Question: Please bear with me as I continue to struggle with WPF. I have this window which illustrates what I am trying to achieve. I have some data (Name, Value 1, Value 2) that I wish display.

'''
<Window x:Class="WpfApplication2.MainWindow"
xmlns="http://schemas.microsoft.com/winfx/2006/xaml/presentation"
xmlns:x="http://schemas.microsoft.com/winfx/2006/xaml"
Title="MainWindow" Height="350" Width="525">
<Grid>
<ItemsControl>
<Grid Height="25">
<Grid.ColumnDefinitions>
<ColumnDefinition Width="128"/>
<ColumnDefinition/>
</Grid.ColumnDefinitions>
<TextBlock Text="Name:" FontWeight="Bold" TextWrapping="Wrap" VerticalAlignment="Center" HorizontalAlignment="Right" Margin="0,0,10,0"/>
<TextBlock Text="{Binding MyName}" Grid.Column="1" HorizontalAlignment="Left" TextWrapping="Wrap" VerticalAlignment="Center"/>
</Grid>
<Grid Height="25">
<Grid.ColumnDefinitions>
<ColumnDefinition Width="128"/>
<ColumnDefinition/>
</Grid.ColumnDefinitions>
<TextBlock Text="Value 1:" FontWeight="Bold" TextWrapping="Wrap" VerticalAlignment="Center" HorizontalAlignment="Right" Margin="0,0,10,0"/>
<TextBlock Text="{Binding MyValue1}" Grid.Column="1" HorizontalAlignment="Left" TextWrapping="Wrap" VerticalAlignment="Center"/>
</Grid>
<Grid Height="25">
<Grid.ColumnDefinitions>
<ColumnDefinition Width="128"/>
<ColumnDefinition/>
</Grid.ColumnDefinitions>
<TextBlock Text="Value 2:" FontWeight="Bold" TextWrapping="Wrap" VerticalAlignment="Center" HorizontalAlignment="Right" Margin="0,0,10,0"/>
<TextBlock Text="{Binding MyValue2}" Grid.Column="1" HorizontalAlignment="Left" TextWrapping="Wrap" VerticalAlignment="Center"/>
</Grid>
</ItemsControl>
</Grid>
</Window>
'''
As you can see each line in the window is a 'Grid' with two text boxes. Each definition is the same apart from the 'TextBlocks' text bindings. This means that if I decide to move the Name, Value 1, and Value 2 over to the left to get rid of the white space I have to update each definition.
'Grid'
'''
using System;
using System.Collections.Generic;
using System.Linq;
using System.Text;
using System.Threading.Tasks;
using System.Windows;
using System.Windows.Controls;
using System.Windows.Data;
using System.Windows.Documents;
using System.Windows.Input;
using System.Windows.Media;
using System.Windows.Media.Imaging;
using System.Windows.Navigation;
using System.Windows.Shapes;
namespace WpfApplication2
{
/// <summary>
/// Interaction logic for MainWindow.xaml
/// </summary>
public partial class MainWindow : Window
{
private string myName;
public string MyName
{
get { return myName; }
set { myName = value; }
}
private int myValue1;
public int MyValue1
{
get { return myValue1; }
set { myValue1 = value; }
}
private float myValue2;
public float MyValue2
{
get { return myValue2; }
set { myValue2 = value; }
}
public MainWindow()
{
InitializeComponent();
MyValue1 = 5;
MyName = "This is a test";
MyValue2 = 1.618f;
this.DataContext = this;
}
}
}
'''
P.S. I've read about 'DataTemplate' and 'Styles' but I am unsure how to apply them here.
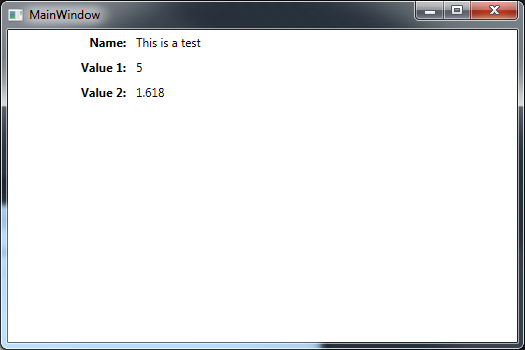
Answer: '''
<Grid>
<Grid.ColumnDefinitions>
<ColumnDefinition Width="128"/>
<ColumnDefinition Width="128"/>
</Grid.ColumnDefinitions>
<Grid.RowDefinitions>
<RowDefinition Height="20"/>
<RowDefinition Height="20"/>
<RowDefinition Height="20"/>
</Grid.RowDefinitions>
<TextBlock Text="Name:" FontWeight="Bold" TextWrapping="Wrap" VerticalAlignment="Center" HorizontalAlignment="Right" Margin="0,0,10,0" Grid.Column="0" Grid.Row="0"/>
<TextBlock Text="{Binding MyName}" Grid.Column="1" HorizontalAlignment="Left" TextWrapping="Wrap" VerticalAlignment="Center"/>
</Grid>
'''
use only one grid and specify the row and column to the controls you are interested to place eg:
'''
Grid.Column="0" Grid.Row="0"
'''